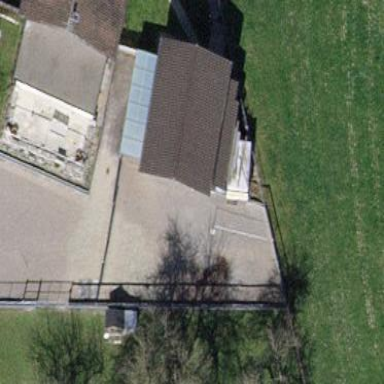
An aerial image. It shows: Shed.